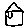
Label: house